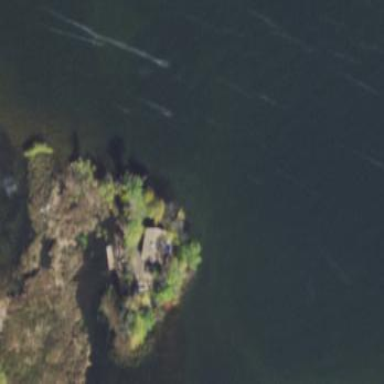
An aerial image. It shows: Islet.